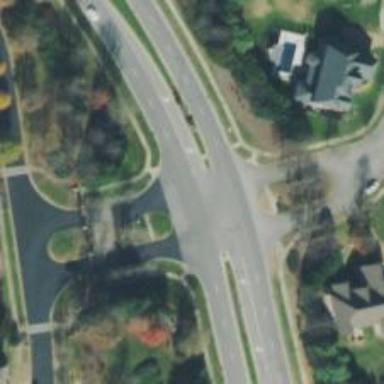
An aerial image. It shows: Secondary road.